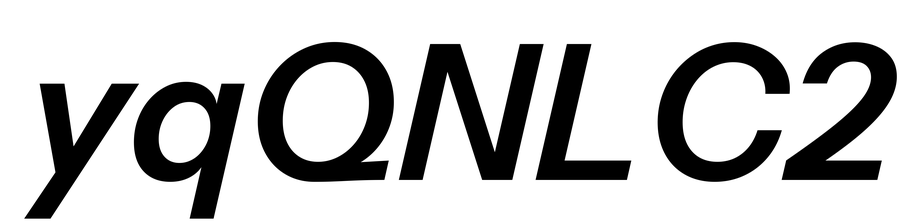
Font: InstrumentSans-Italic_SemiBold_Italic